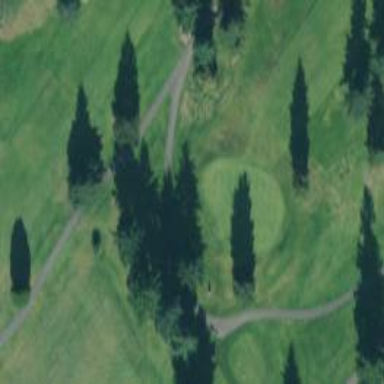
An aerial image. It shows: View of golf hole.